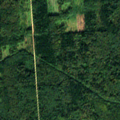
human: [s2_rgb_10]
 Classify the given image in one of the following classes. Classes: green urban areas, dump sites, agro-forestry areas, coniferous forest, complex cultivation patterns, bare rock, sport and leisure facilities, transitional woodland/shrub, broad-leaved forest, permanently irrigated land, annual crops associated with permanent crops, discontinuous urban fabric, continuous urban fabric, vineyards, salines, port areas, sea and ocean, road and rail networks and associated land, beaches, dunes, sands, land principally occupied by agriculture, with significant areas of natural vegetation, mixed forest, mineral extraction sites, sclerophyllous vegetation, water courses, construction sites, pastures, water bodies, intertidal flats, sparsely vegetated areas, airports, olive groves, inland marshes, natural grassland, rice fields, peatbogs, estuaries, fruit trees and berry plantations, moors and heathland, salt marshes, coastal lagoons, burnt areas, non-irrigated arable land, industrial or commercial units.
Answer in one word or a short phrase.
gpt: broad-leaved forest, mixed forest